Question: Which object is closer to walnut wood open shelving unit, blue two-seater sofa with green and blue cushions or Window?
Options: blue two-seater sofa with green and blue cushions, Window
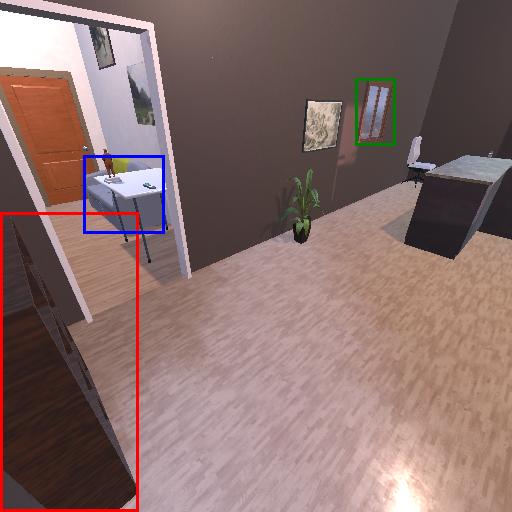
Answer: blue two-seater sofa with green and blue cushions